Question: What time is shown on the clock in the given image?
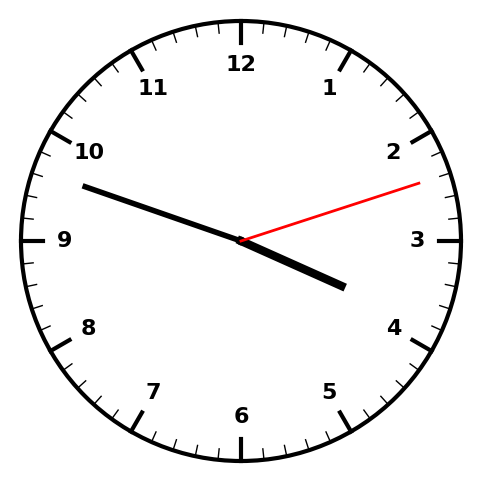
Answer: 03:48:12